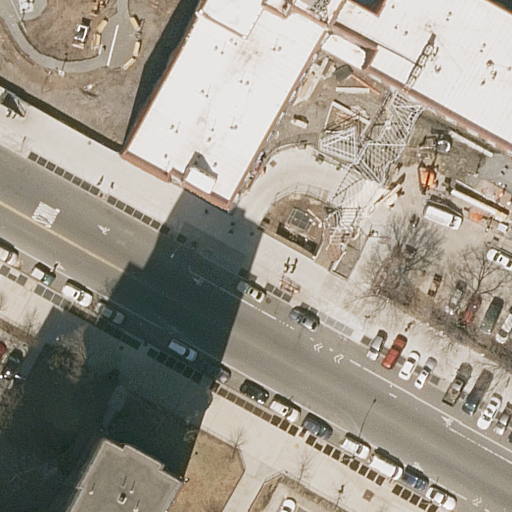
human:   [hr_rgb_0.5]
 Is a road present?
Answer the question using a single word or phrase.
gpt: yes

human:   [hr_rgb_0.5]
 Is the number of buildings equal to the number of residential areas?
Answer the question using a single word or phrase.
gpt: no

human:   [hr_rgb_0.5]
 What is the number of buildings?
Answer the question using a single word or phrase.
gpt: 2

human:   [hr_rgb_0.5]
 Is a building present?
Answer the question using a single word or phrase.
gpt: yes

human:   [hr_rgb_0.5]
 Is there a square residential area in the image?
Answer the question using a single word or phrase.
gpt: no

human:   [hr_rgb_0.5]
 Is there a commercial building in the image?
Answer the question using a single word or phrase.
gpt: no

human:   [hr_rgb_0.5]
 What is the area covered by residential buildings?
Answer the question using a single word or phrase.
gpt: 1872m2

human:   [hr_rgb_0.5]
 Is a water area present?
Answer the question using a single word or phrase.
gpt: no

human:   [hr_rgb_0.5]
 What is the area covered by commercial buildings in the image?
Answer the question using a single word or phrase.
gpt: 0m2

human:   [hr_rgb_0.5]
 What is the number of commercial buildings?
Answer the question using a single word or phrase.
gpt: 0

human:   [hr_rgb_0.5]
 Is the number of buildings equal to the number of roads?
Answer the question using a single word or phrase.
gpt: yes

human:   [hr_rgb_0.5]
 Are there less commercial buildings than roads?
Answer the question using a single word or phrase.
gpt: yes

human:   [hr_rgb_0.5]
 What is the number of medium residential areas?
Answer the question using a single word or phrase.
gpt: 0

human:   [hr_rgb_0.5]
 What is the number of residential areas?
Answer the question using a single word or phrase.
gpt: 1

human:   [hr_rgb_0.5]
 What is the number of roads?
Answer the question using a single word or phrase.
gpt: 2

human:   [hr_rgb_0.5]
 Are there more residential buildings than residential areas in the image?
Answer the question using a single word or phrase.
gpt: yes

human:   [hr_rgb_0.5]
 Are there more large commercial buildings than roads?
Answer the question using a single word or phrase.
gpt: no

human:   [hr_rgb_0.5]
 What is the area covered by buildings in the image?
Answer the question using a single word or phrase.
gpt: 1872m2

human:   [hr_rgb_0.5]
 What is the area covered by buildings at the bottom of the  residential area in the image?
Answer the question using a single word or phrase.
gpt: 0m2

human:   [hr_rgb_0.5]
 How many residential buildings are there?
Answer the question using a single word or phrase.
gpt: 2

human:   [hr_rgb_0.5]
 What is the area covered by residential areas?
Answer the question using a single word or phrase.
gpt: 10638m2

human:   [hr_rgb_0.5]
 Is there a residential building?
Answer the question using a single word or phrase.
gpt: yes

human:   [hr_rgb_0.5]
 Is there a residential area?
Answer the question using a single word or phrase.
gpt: yes

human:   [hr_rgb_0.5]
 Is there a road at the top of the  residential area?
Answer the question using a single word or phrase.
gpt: yes

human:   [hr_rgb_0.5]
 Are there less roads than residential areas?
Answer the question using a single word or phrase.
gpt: no

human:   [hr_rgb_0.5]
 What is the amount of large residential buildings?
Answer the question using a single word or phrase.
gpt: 1

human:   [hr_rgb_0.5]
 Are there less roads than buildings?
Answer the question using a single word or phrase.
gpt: no

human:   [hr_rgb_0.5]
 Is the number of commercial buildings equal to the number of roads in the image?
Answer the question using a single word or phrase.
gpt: no

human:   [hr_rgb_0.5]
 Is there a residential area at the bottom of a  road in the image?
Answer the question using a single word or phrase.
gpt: yes

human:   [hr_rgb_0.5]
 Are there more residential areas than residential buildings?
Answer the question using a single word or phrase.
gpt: no

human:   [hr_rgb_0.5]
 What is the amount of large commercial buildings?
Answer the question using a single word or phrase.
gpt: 0

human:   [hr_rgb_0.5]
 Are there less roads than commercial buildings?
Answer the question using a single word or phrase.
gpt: no

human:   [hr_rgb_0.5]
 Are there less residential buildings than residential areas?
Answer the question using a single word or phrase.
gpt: no

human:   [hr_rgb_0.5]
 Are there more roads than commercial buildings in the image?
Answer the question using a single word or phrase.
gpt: yes

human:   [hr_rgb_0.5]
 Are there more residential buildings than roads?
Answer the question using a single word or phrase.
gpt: no

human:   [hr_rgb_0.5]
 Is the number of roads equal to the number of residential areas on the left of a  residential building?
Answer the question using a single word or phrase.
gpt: no

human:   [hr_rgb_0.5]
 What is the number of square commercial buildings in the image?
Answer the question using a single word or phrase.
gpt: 0

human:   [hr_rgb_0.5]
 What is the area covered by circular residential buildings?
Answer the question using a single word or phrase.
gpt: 0m2

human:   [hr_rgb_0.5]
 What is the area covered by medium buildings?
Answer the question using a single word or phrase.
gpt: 218m2

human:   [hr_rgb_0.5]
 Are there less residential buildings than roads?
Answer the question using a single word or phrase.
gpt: no

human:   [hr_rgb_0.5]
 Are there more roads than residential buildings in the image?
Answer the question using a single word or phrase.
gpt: no

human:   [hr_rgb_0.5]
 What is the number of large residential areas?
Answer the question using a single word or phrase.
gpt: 1

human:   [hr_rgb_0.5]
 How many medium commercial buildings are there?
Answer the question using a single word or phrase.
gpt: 0

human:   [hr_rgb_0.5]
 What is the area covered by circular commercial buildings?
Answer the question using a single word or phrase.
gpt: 0m2

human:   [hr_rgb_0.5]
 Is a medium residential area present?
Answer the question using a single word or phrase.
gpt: no

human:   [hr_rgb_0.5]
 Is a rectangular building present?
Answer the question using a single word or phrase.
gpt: no

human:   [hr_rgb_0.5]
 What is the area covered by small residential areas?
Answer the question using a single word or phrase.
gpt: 0m2

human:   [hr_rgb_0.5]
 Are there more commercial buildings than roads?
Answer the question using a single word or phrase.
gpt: no

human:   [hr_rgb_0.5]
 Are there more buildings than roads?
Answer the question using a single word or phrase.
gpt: no

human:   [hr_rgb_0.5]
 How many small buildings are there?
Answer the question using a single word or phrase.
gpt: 0

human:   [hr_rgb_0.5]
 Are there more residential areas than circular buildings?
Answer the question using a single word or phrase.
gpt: yes

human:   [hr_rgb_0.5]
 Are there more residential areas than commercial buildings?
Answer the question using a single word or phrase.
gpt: yes

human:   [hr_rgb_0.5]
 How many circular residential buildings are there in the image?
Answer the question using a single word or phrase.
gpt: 0

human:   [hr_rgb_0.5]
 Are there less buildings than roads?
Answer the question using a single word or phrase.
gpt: no

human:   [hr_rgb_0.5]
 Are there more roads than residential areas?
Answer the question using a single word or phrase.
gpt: yes

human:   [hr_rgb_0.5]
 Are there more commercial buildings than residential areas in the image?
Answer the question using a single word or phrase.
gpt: no

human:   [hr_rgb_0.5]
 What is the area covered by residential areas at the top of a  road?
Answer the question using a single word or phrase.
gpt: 0m2

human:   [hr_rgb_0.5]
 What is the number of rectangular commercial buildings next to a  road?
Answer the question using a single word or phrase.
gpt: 0

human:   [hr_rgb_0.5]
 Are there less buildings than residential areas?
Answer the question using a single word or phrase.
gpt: no

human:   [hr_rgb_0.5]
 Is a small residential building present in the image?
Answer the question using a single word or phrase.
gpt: no

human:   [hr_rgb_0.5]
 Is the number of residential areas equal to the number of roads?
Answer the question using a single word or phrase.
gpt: no

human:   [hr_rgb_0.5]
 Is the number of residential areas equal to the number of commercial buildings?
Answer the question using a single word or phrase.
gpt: no

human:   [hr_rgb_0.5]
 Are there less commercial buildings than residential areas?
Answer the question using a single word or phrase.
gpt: yes

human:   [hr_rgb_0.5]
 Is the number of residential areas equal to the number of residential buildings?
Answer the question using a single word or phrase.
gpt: no